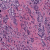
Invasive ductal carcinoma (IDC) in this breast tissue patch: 1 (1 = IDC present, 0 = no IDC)